Question: I'm trying to perform a Ordinary Least Squares Regression with some inversely proportional data, but seems like the fitting result is wrong?
'''
import statsmodels.formula.api as sm
import numpy as np
import matplotlib.pyplot as plt
y = np.arange(100, 0, -1)
x = np.arange(0, 100)
result = sm.OLS(y, x).fit()
fig, ax = plt.subplots(nrows=1, ncols=1, figsize=(20, 4), sharey=True)
ax.plot(x, result.fittedvalues, 'r-')
ax.plot(x, y, 'x')
fig.show()
'''

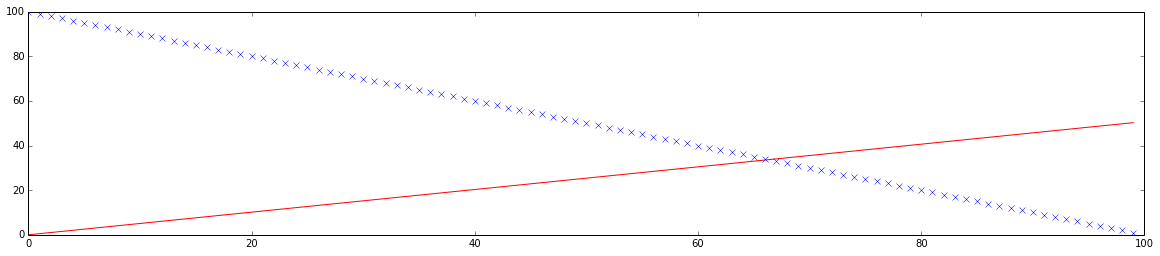
Answer: You're not adding a constant as the <URL>, so it's trying to fit the whole thing as 'y = m x'. You wind up with an 'm' which is roughly 0.5 because it's doing the best it can, given that you have to be 0 at 0, etc.
The following code (note the change in import as well)
'''
import statsmodels.api as sm
import numpy as np
import matplotlib.pyplot as plt
y = np.arange(100, 0, -1)
x = np.arange(0, 100)
x = sm.add_constant(x)
result = sm.OLS(y, x).fit()
fig, ax = plt.subplots(nrows=1, ncols=1, figsize=(10, 8), sharey=True)
ax.plot(x[:,1], result.fittedvalues, 'r-')
ax.plot(x[:,1], y, 'x')
plt.savefig("out.png")
'''
produces

with coefficients of '[ 100. -1.]'.